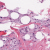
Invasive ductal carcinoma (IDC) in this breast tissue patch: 0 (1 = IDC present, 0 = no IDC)